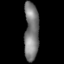
Tissue: lung
Cell type: Fibroblasts
Senescence score: 0.5409
Nuclear area (px): 831
Mean DAPI intensity: 123.268